Question: I am fairly new to coding and I can't seem to figure this one out... I've included an image that I am trying to replicate just for practice. I can't figure out how to float the image next to the title AND center that title vertically. Then I also need to align the text underneath the title.
This is how I've built the HTML for one of the blocks
'''
<article>
<header>
<img src="#" alt="#" rel="#" />
<h1>This is the header</h1>
</header>
<p>
this is a paragraph full of text that needs to be aligned underneath the title.
</p>
<footer>
<a href="#"> Read more, aligned underneath paragraph</a>
</footer>
</article>
'''
And then as far as the CSS goes, I can't figure it out. I am trying to float the image to the left, then clear the float in the p and footer and set a left margin to align it under the title. This works, but then I can't figure out how to vertically center the h1 with the img.
I hope this makes sense. Again, I'm new so I expect most of my stuff to be wrong but I am eager to learn so I am asking!

EDIT: I am not asking anyone to write the code for me. Rather, I want to know if my thinking about the float and margin was right... Everything worked except for the vertical alignment of h1...
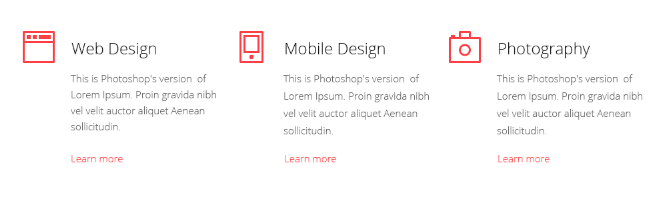
Answer: The trick to aligning the image and the h1 is to make them'inline-block' and then 'vertical-align:middle'. No magic numbers required.
'''
article header img,
article header h1 {
display:inline-block;
vertical-align:middle;
}
'''
<URL>